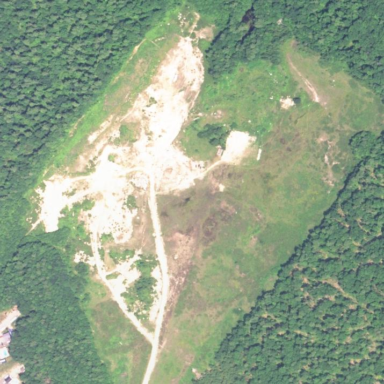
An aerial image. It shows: Industrial area used as quarry.